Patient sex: M
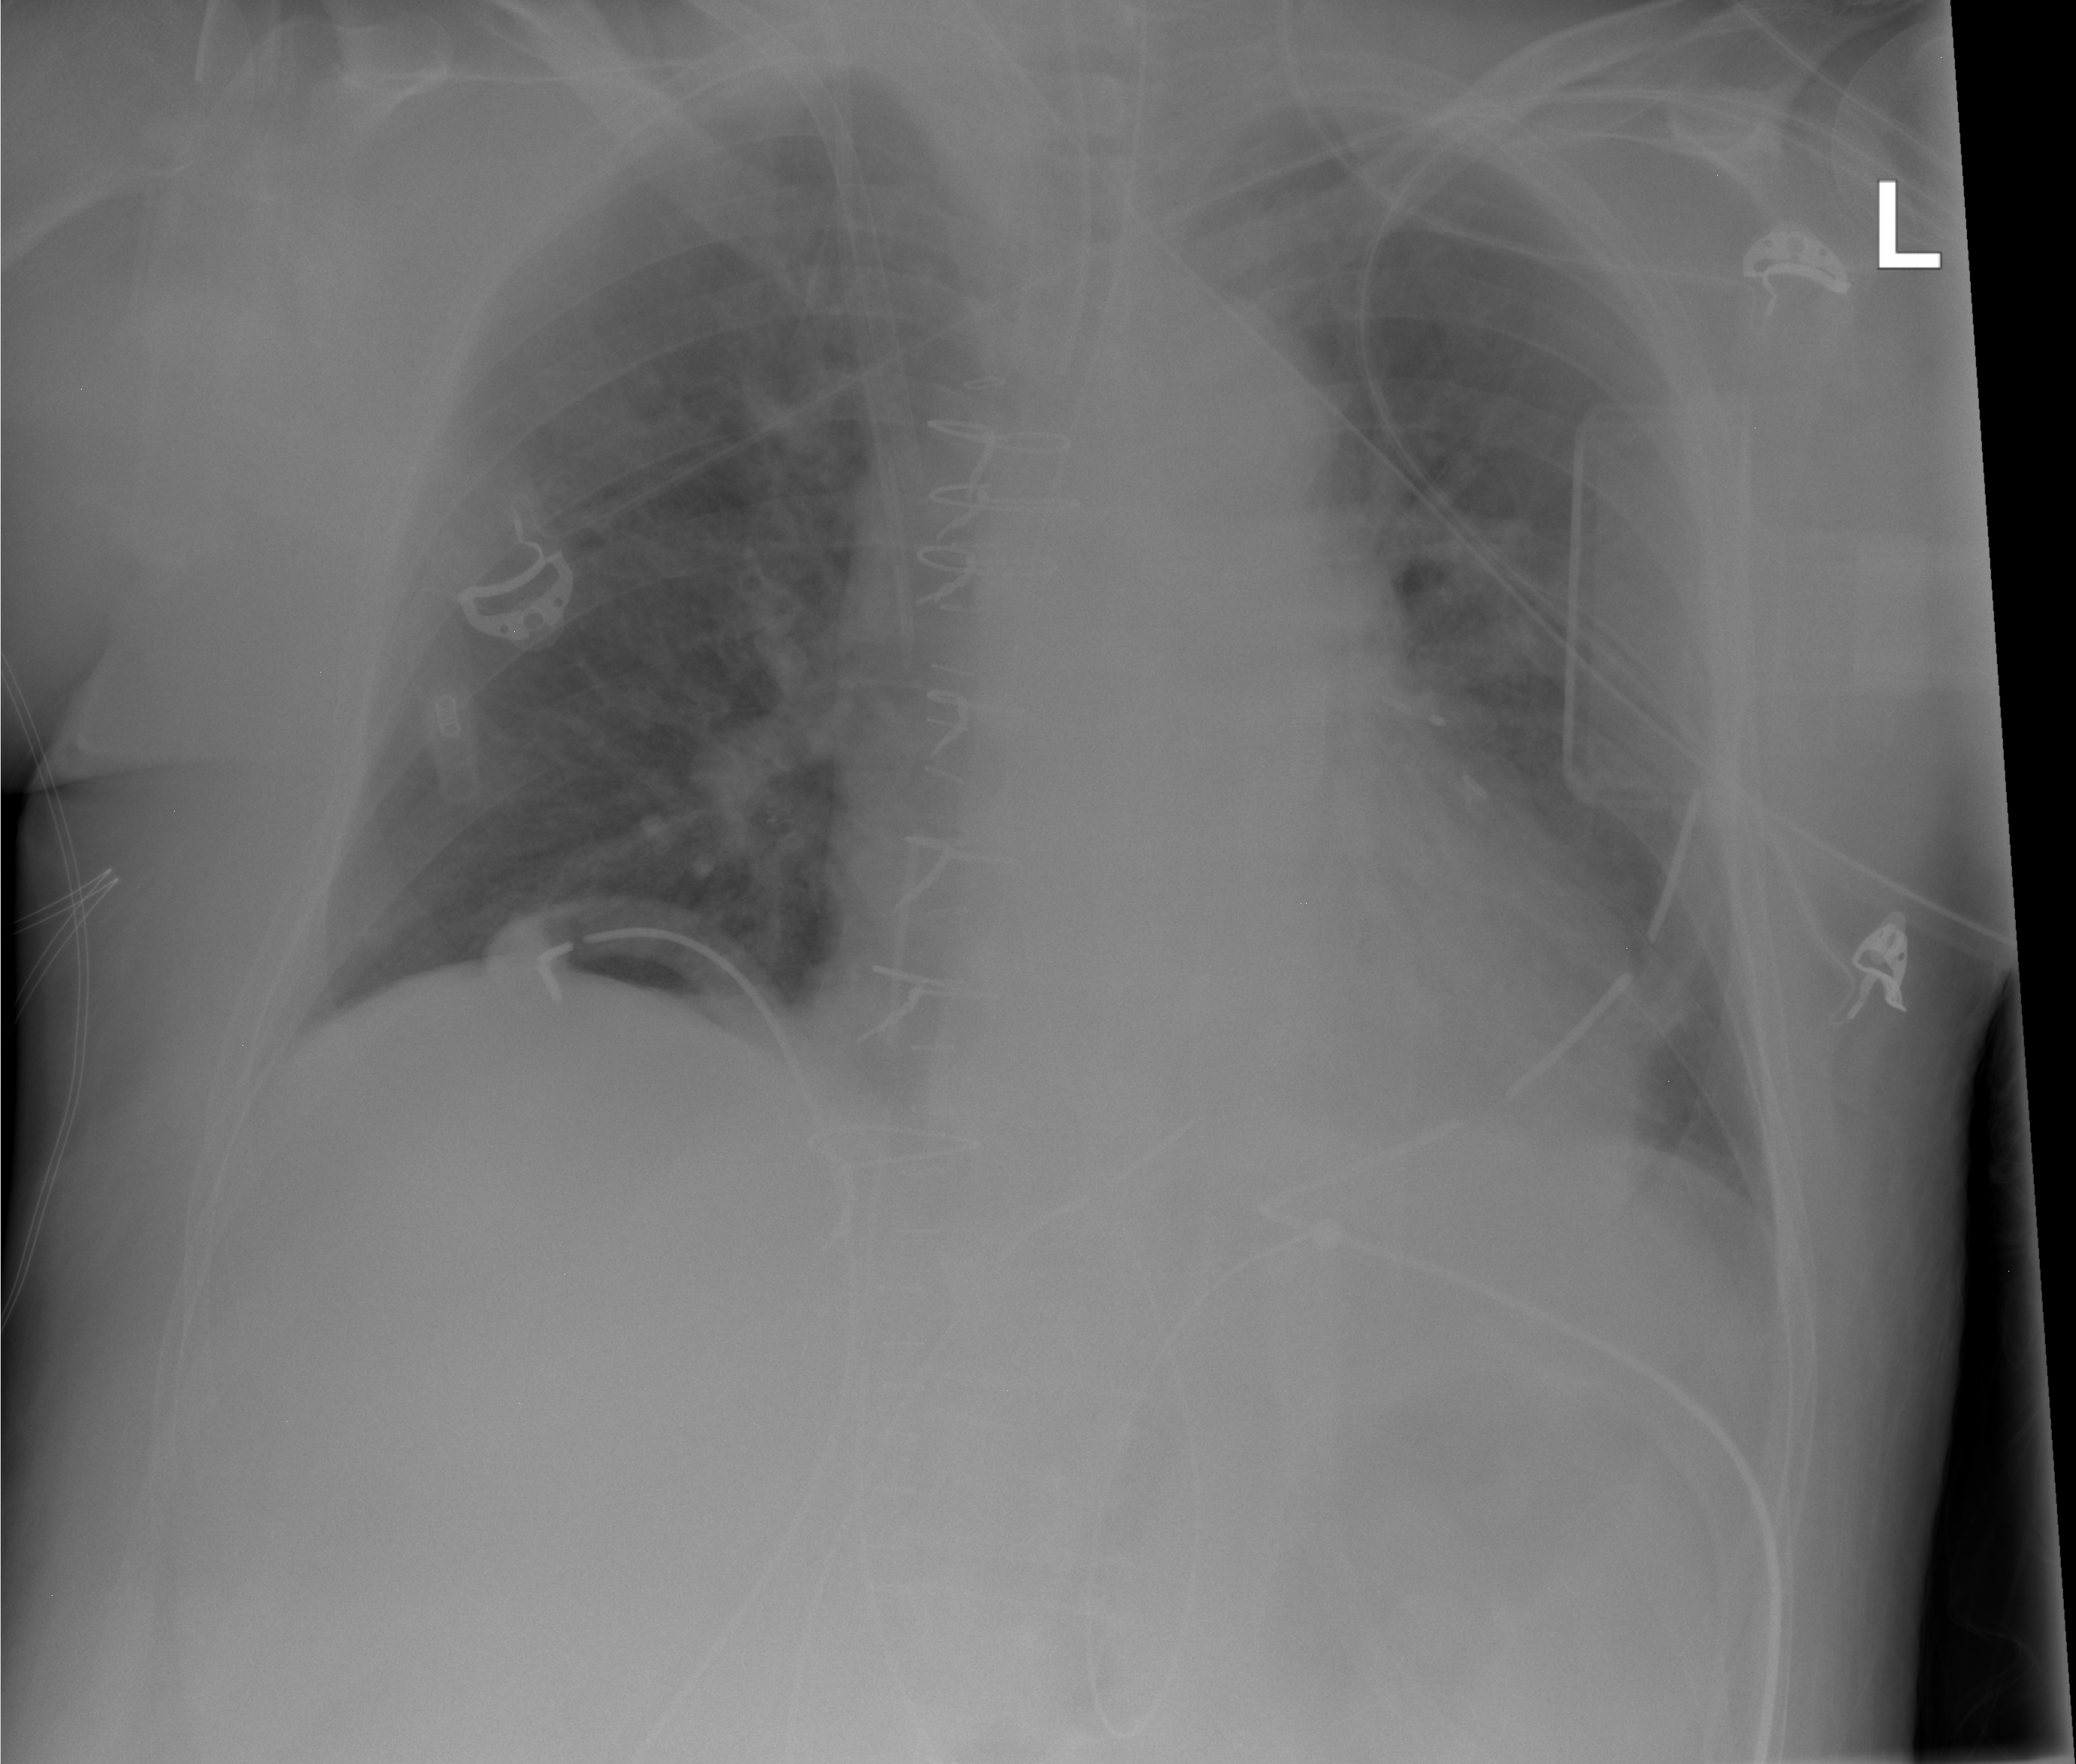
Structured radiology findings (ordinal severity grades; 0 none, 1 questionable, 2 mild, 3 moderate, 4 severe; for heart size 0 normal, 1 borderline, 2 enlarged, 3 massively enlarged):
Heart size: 0
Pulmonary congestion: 0
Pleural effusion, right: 0
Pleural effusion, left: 0
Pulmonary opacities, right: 0
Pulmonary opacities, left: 0
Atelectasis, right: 1
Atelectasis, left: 1